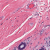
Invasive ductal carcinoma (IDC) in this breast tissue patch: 0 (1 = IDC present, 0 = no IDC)